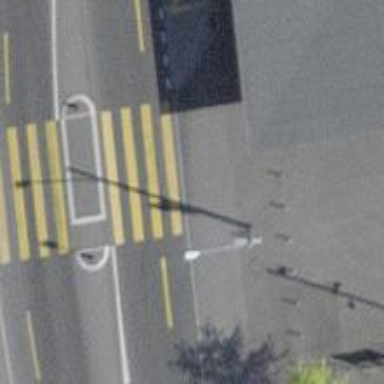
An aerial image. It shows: Kerb barrier.